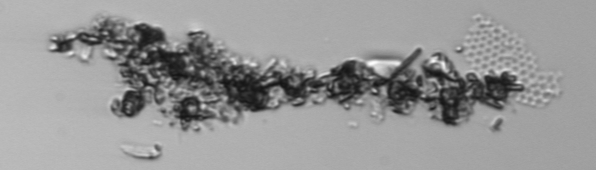
Label: Thalassiosira_TAG_external_detritus